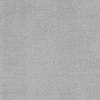
Atmospheric dust classification: dusty